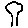
Label: tree